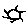
Label: sun